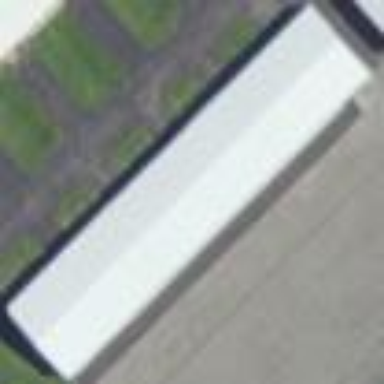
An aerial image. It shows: Building designed as airport hangar.